Question: I am working with foundation.abide.js in a rails 4 application, the basic code setup included below. No matter what I try or what I google for I can not seem to determine why the default form always shows the red error messages. Any ideas on what I am missing?

'''
<div class="row">
<div class="large-12 columns">
<h2>Abide</h2>
<h4 class="subheader">Abide is an HTML5 form validation library that supports the native API by using patterns and required attributes.</h4>
<form class="custom" data-abide>
<fieldset>
<legend>Fieldset</legend>
<div class="row">
<div class="large-12 columns">
<label for="password">Password <small>required</small></label>
<input type="password" id="password" placeholder="LittleW0men." name="password" required>
<small class="error" data-error-message>Passwords must be at least 8 characters with 1 capital letter, 1 number, and one special character.</small>
</div>
</div>
<div class="row">
<div class="large-12 columns">
<label for="phone">Phone</label>
<input type="tel" id="phone" placeholder="<PHONE>">
<small class="error" data-error-message>Please enter a properly formatted telephone number.</small>
</div>
</div>
<div class="row">
<div class="large-4 columns">
<label for="email">Email</label>
<input type="email" id="email" placeholder="foundation@zurb.com">
<small class="error">Valid email required.</small>
</div>
<div class="large-4 columns">
<label for="url">URL <small>required</small></label>
<input type="url" id="url" placeholder="http://zurb.com" required>
<small class="error" data-error-message>Valid URL required.</small>
</div>
<div class="large-4 columns">
<div class="row collapse">
<label for="customDropdown1">Hardest to find in grocery <small>required</small></label>
<select id="customDropdown1" class="medium" required>
<option value="">Select grocery item</option>
<option value="first">Green Chilies</option>
<option value="second">Raisins</option>
<option value="third">Panko bread crumbs</option>
<option value="fourth">Assistance</option>
</select>
<small class="error" data-error-message>Broke.</small>
</div>
</div>
</div>
<div class="row">
<div class="large-12 columns">
<hr>
</div>
</div>
<div class="row">
<div class="large-6 columns">
<label for="radio1"><input name="radio1" type="radio" id="radio1" required><span class="custom radio"></span> Radio Button 1</label>
<label for="radio1"><input name="radio1" type="radio" id="radio1" required><span class="custom radio"></span> Radio Button 2</label>
<label for="radio1"><input name="radio1" type="radio" id="radio1" required><span class="custom radio"></span> Radio Button 3</label>
</div>
<div class="large-6 columns">
<label for="checkbox1"><input type="checkbox" id="checkbox1" style="display: none;" required><span class="custom checkbox"></span> Label for Checkbox</label>
<label for="checkbox2"><input type="checkbox" id="checkbox2" CHECKED style="display: none;" required><span class="custom checkbox checked"></span> Label for Checkbox</label>
<label for="checkbox3"><input type="checkbox" CHECKED id="checkbox3" style="display: none;" required><span class="custom checkbox checked"></span> Label for Checkbox</label>
</div>
</div>
<div class="row">
<div class="large-12 columns">
<hr>
</div>
</div>
<div class="row">
<div class="large-12 columns">
<label for="remarks">Closing Remarks</label>
<textarea id="remarks" name="remarks" placeholder="Leave your remarks here."></textarea>
</div>
</div>
<div class="row">
<div class="large-12 columns">
<button type="submit" class="medium button green">Submit</button>
</div>
</div>
</fieldset>
</form>
</div>
</div>
'''
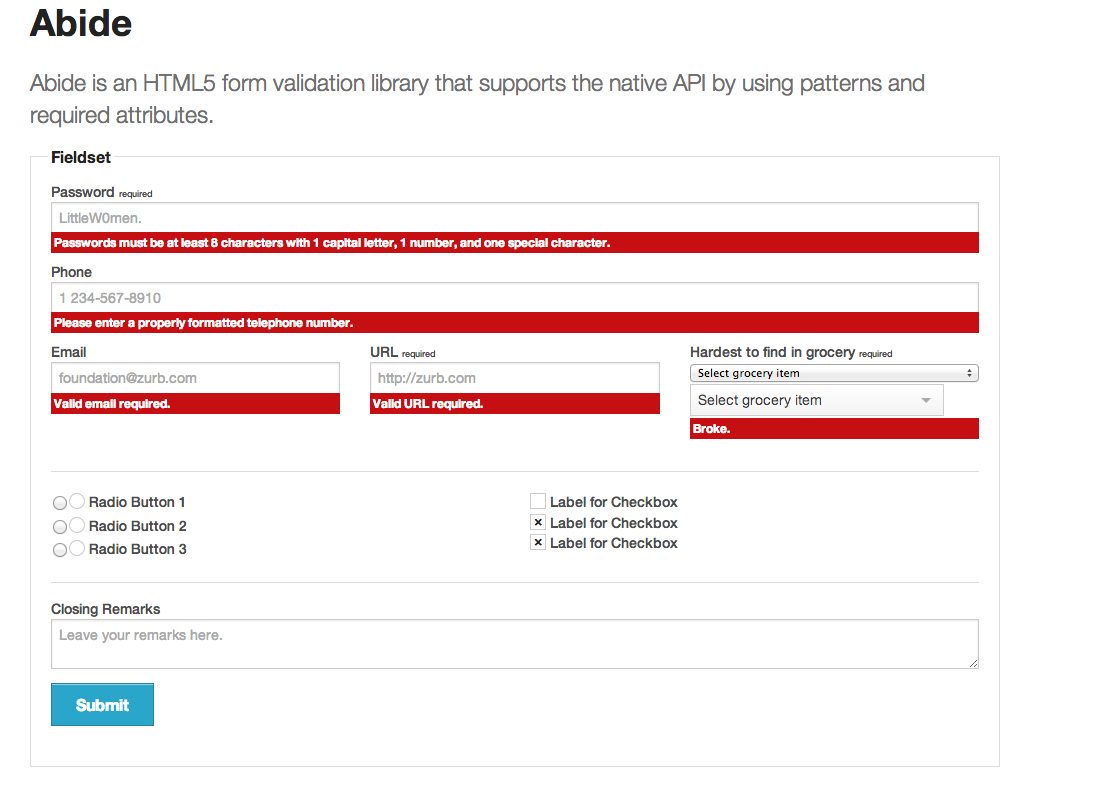
Answer: It is difficult to find the problem with only the HTML snippet (which looks ok, so the problem has to be somewhere else).
Did you make sure that:
- -
If you want a more detailed analysis, publish the whole thing somewhere so that we can see the complete setup that you have there (HTML + CSS + JS)